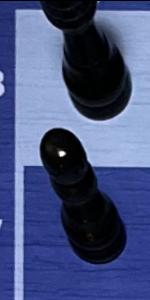
Label: Pawn_Black